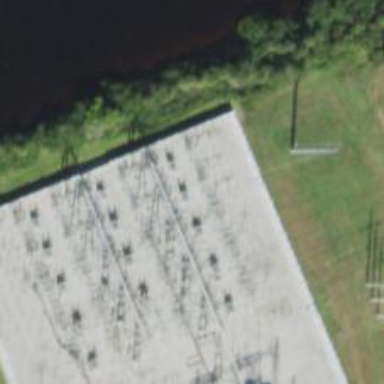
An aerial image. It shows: Switch for power supply.